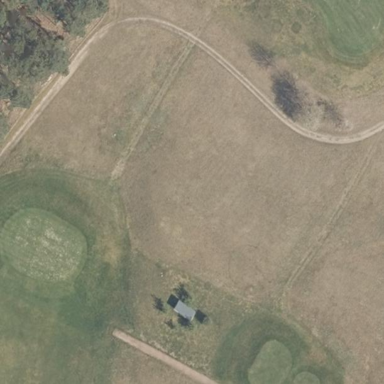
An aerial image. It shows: Rough area in golf course.